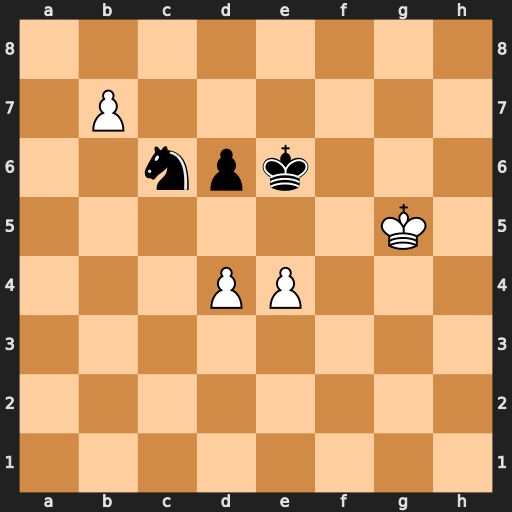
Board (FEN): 8/1P6/2npk3/6K1/3PP3/8/8/8
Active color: w
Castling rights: -
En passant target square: -
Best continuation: d5+ Kd7 dxc6+